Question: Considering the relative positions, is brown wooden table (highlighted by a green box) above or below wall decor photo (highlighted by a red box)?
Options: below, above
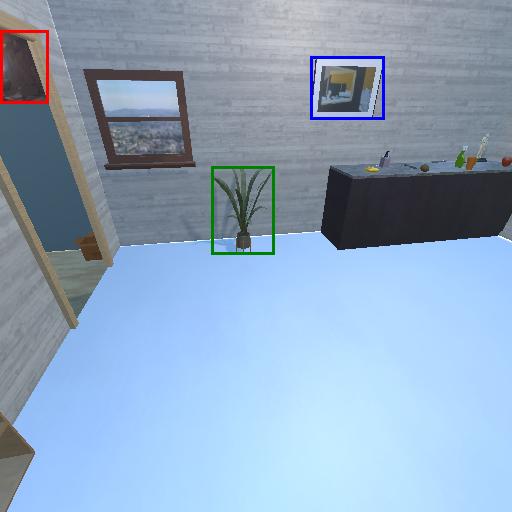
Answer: below